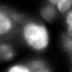
Tissue sample: colon
Magnification: 2.5x
Cell type: B cells
Senescence state: senescent